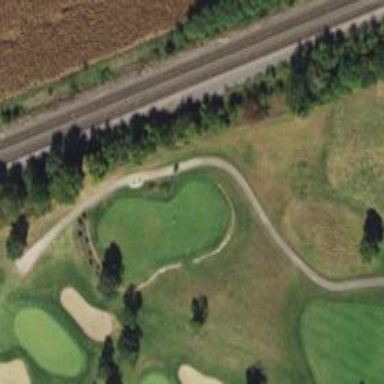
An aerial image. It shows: Golf cartpath that is also road path.